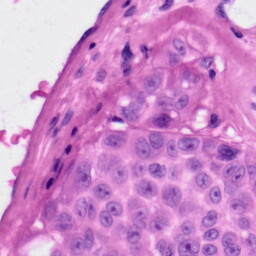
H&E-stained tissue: Skin